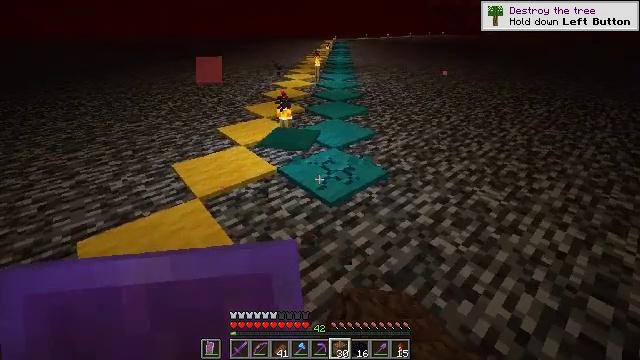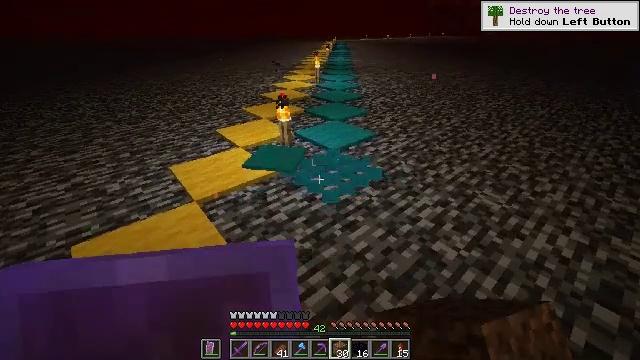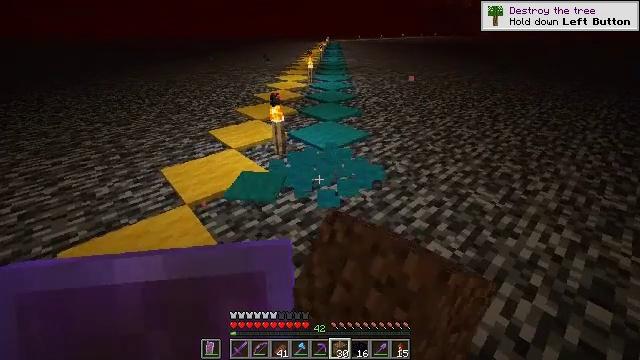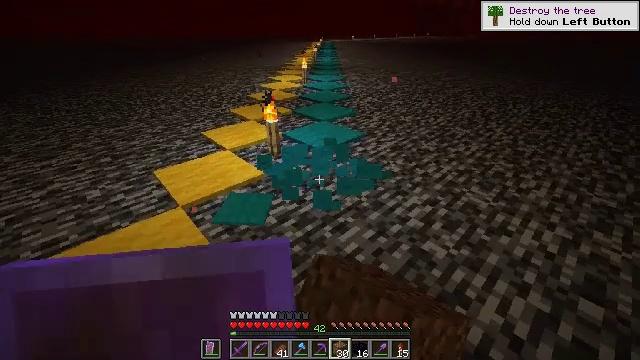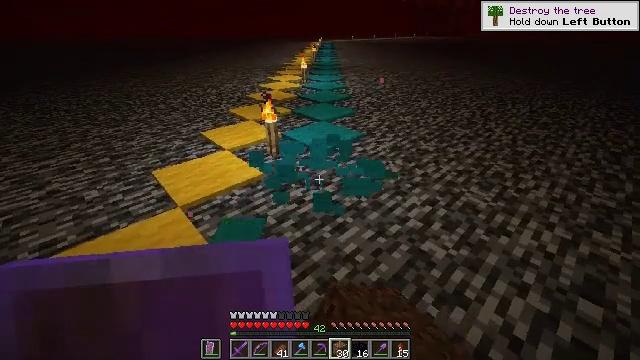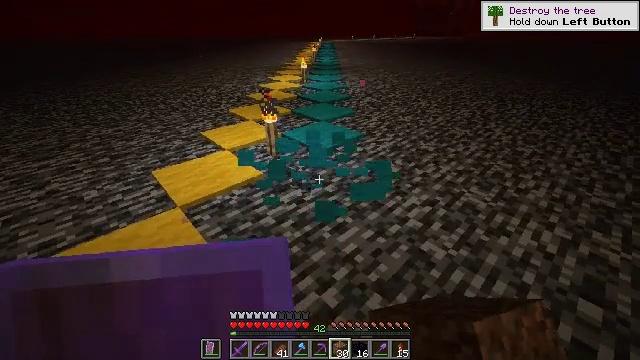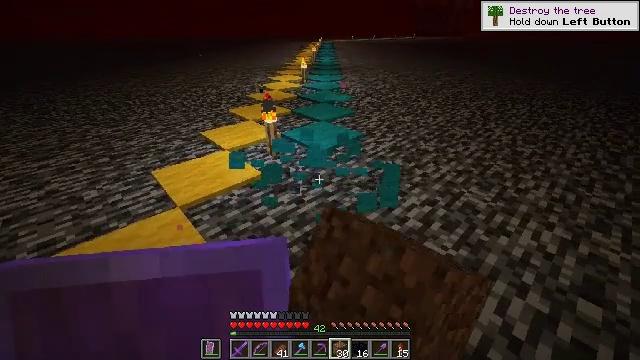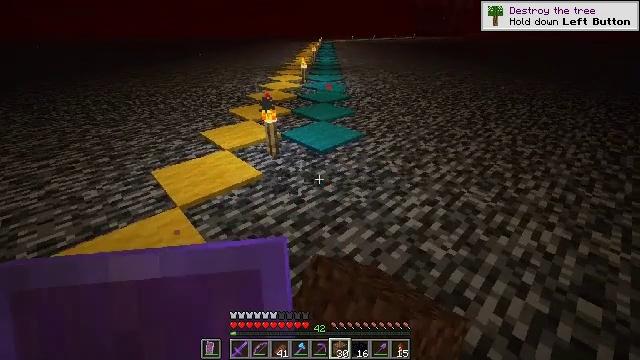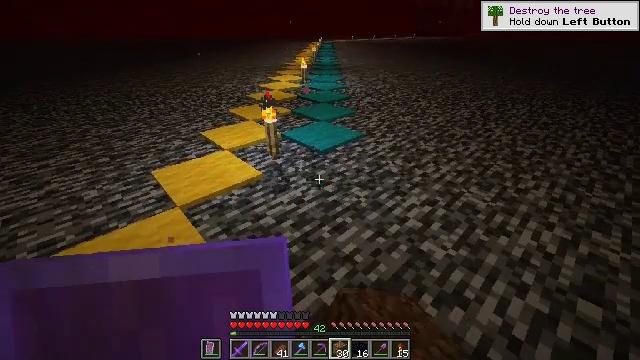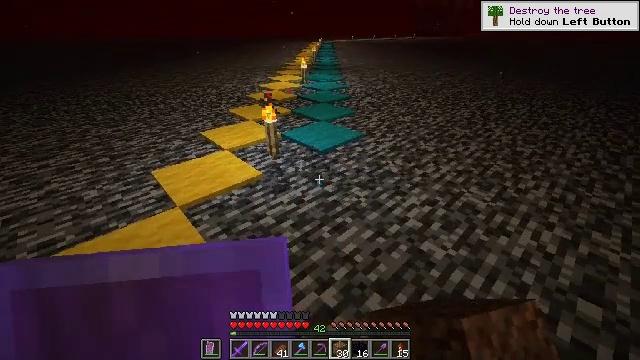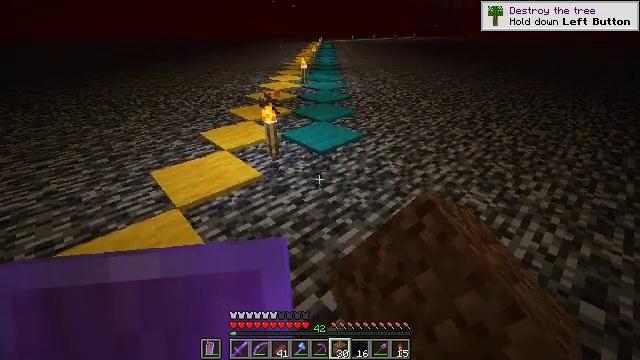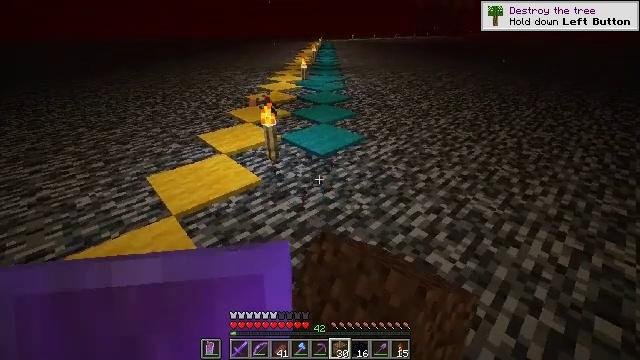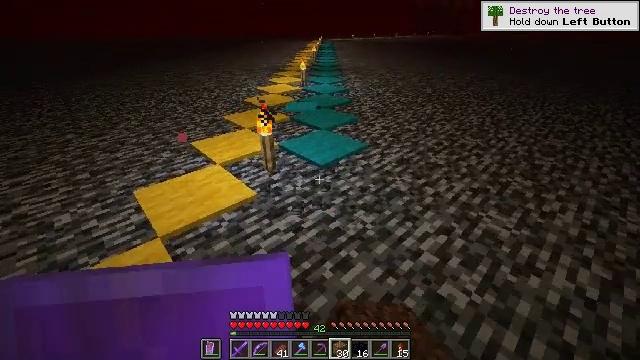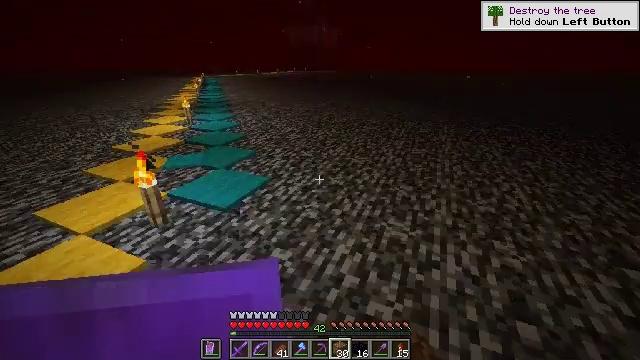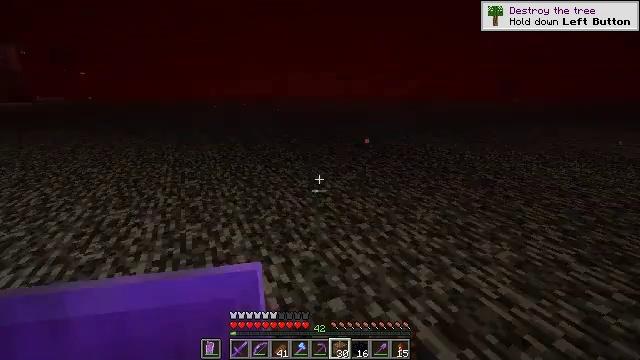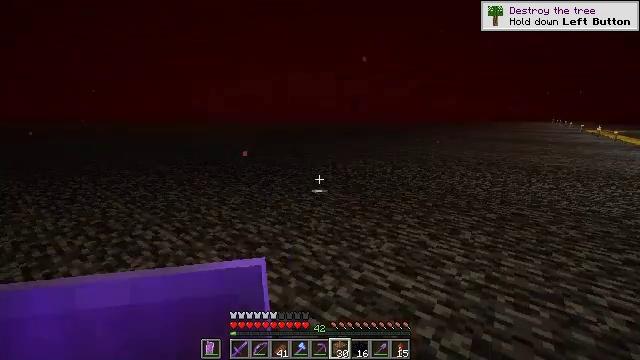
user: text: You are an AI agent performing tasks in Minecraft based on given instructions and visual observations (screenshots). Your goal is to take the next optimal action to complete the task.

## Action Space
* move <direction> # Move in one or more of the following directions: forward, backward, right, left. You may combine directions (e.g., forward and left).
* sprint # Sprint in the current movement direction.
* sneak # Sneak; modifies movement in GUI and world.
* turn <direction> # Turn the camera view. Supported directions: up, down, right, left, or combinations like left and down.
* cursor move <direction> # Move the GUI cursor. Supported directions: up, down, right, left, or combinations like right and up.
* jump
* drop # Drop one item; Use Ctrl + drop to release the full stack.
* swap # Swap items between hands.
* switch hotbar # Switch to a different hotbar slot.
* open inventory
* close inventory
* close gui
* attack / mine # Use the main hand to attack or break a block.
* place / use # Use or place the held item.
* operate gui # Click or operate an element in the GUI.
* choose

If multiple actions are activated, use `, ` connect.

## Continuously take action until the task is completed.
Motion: motion action
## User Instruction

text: mine block cyan carpet
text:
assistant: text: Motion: attack / mine
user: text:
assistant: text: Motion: turn right, attack / mine
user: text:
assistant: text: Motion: turn right, attack / mine
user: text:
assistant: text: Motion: attack / mine
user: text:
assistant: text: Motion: attack / mine
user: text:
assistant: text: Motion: attack / mine
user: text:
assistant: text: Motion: attack / mine
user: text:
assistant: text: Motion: attack / mine
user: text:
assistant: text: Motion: attack / mine
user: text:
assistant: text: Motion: move forward, attack / mine
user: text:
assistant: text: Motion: move forward, attack / mine
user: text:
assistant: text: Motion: move forward, attack / mine
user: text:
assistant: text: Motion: move forward, turn right and up
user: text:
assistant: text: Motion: move forward, turn right and up
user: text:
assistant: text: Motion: turn right and up
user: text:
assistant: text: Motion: turn right and up
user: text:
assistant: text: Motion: no_op
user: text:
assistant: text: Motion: no_op
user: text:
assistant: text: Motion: no_op
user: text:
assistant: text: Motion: no_op
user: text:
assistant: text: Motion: no_op
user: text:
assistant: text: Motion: no_op
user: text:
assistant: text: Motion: no_op
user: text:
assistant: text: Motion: no_op
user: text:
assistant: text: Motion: no_op
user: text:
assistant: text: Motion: no_op
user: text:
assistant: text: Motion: no_op
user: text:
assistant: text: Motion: no_op
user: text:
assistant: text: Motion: turn left
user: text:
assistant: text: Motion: turn left and down